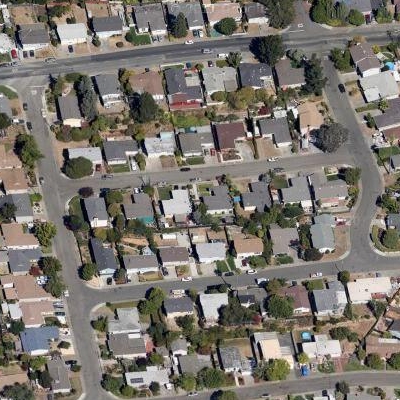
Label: Resident